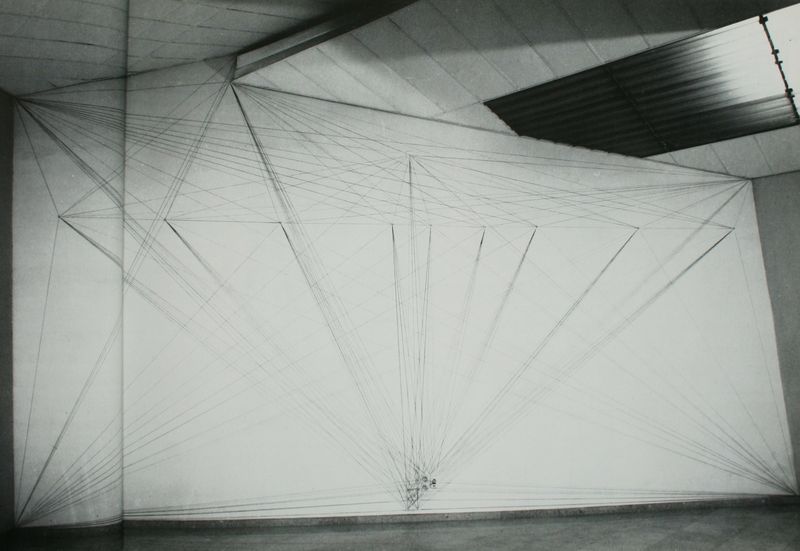
Titel: All architectual points connected by straight lines
Künstler: Sol Lewitt
Standort: New York
Institution: Im Besitz des Künstlers
Schlagwörter: dunkel, schatten, fenster, hell, licht, raum, schwarz, weiss, muster, wand, architektur, boden, schnur, schnüre, stoff, decke, innen, spitzen, schräg, perspektive, bündel, linien, seile, symmetrie, gestreift, faden, striche, halle, konzentration, foto, fussboden, symetrie, rechteck, linie, schwarz weiß, lauf, leinwand, ecken, kristall, fluchtpunkt, gespannt, struktur, konstruktion, zentrum, fäden, verlauf, geometrie, netz, weben, installation, zelt, dreidimensional, winkel, oberlicht, eckpunkte, senkrechte, brechung, oktoberfest, diamant, schnittpunkt, sol lewitt, raumgreifend, verästelung, verspannung, ainstallation, schnittstelle, semantik